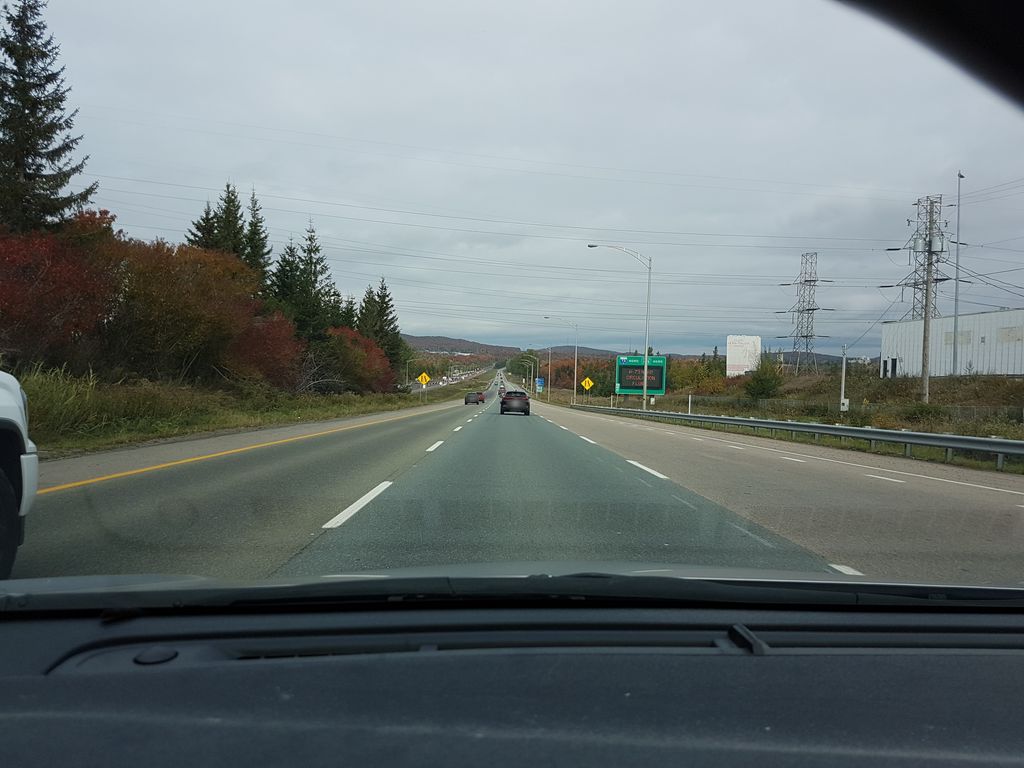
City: quebec_city